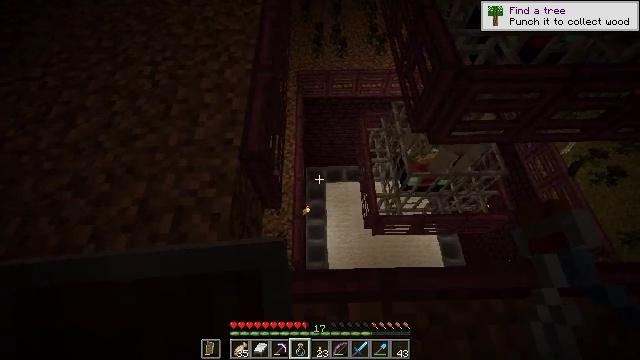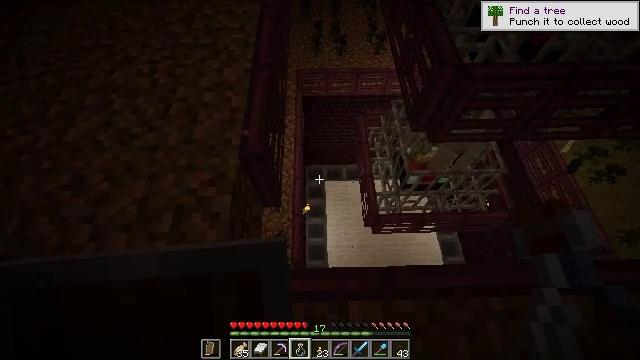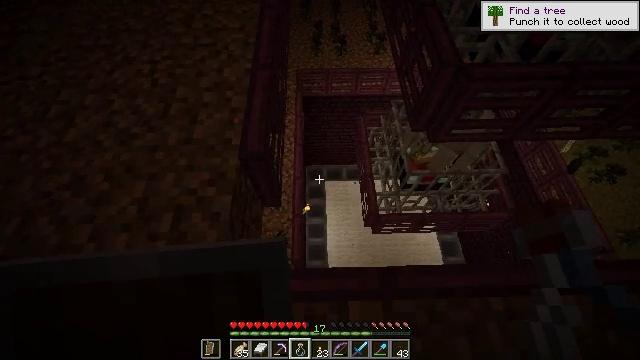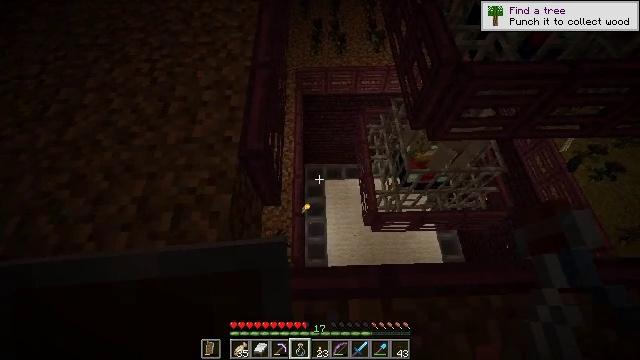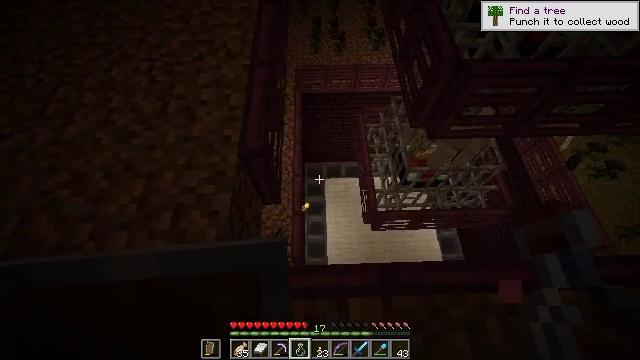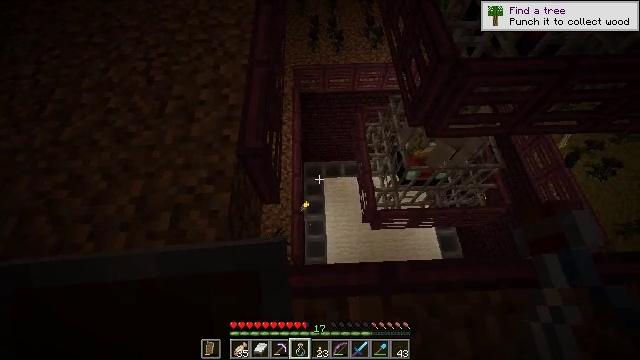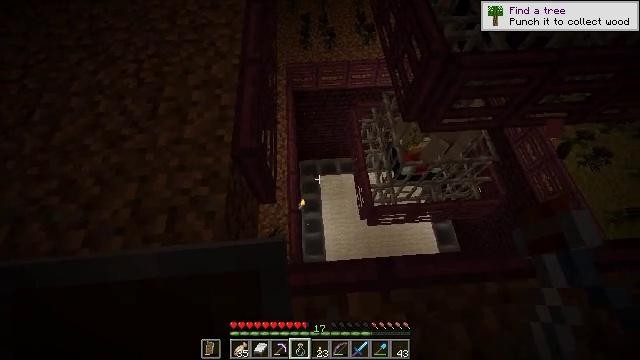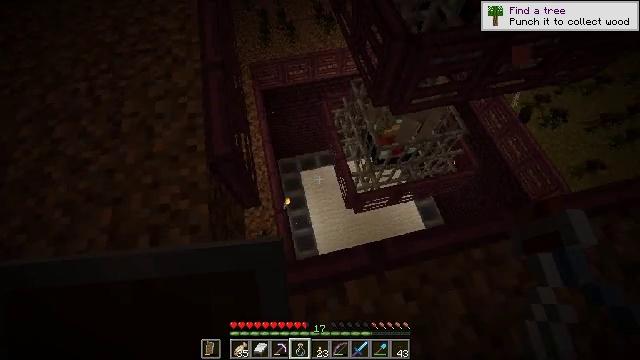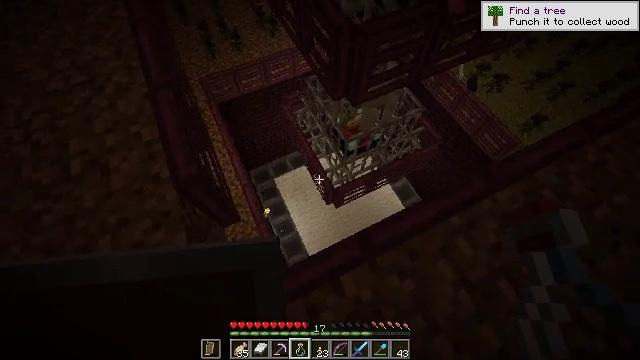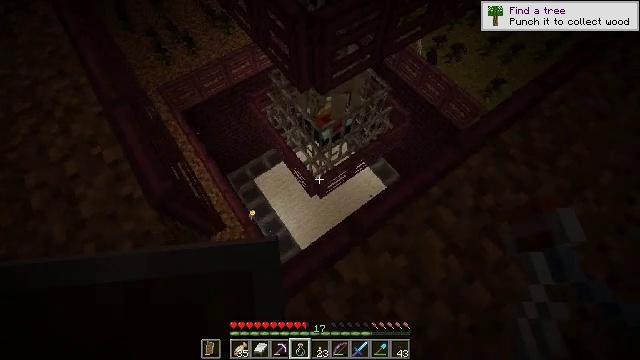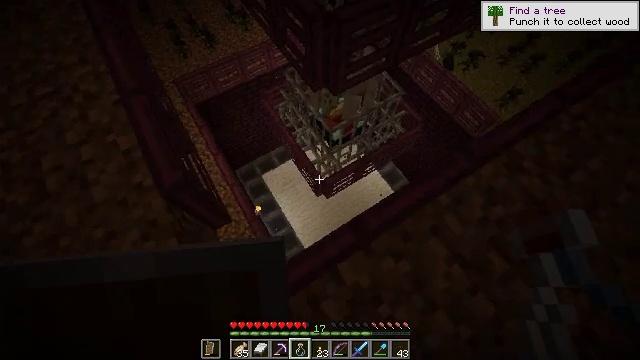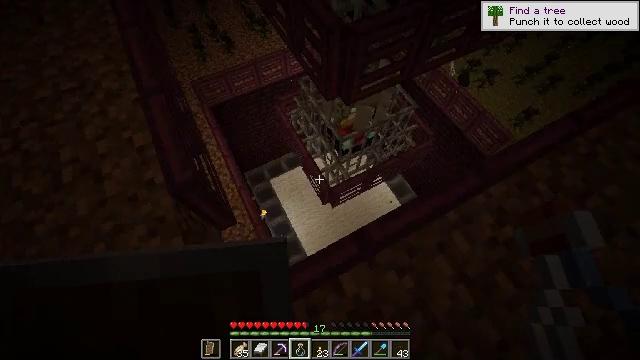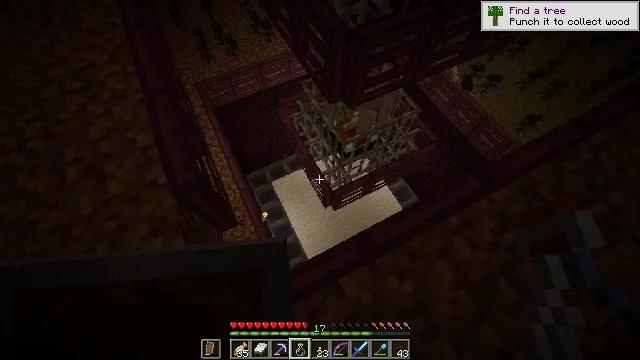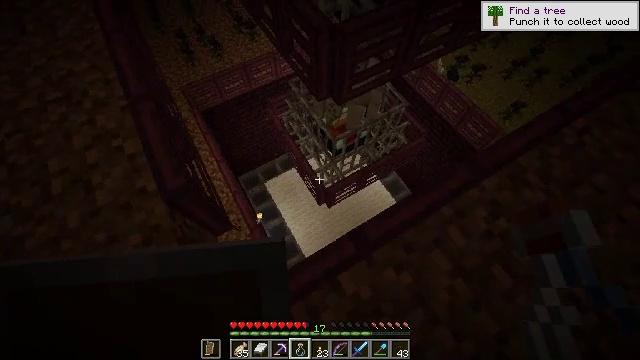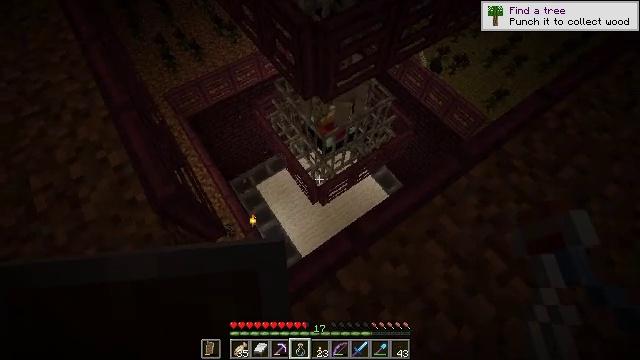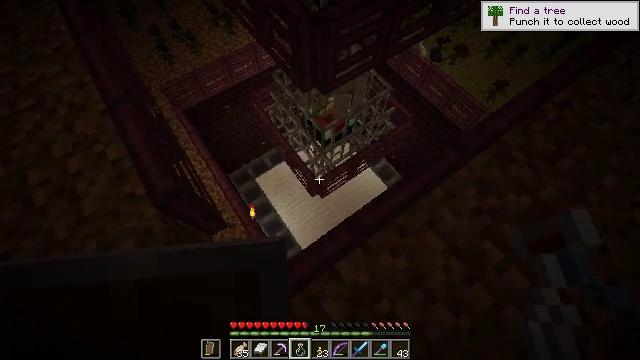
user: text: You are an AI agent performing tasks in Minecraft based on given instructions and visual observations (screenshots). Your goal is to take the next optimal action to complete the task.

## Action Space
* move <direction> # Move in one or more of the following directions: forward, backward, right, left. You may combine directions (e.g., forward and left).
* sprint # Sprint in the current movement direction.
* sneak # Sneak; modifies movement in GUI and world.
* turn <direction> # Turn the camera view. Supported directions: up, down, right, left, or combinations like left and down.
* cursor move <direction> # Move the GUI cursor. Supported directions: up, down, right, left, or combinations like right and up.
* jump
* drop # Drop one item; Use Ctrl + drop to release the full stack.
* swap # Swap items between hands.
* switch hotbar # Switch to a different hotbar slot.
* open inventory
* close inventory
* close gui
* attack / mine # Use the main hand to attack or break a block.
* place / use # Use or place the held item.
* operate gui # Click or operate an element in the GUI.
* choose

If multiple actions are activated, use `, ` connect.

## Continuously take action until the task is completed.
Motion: motion action
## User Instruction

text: Harvest nether bricks from a structure.
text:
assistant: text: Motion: no_op
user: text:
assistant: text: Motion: no_op
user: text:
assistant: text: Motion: no_op
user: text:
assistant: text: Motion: no_op
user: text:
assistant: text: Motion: no_op
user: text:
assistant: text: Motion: turn right
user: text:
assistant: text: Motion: turn right and down
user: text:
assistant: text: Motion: turn right
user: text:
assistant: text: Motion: turn right and down
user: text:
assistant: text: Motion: turn left
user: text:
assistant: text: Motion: turn left and up
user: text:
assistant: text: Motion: no_op
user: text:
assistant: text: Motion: turn right
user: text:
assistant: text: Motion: turn right
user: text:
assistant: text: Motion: turn down
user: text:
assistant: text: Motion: turn right
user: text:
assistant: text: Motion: turn up
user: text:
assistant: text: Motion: no_op
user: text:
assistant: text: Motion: no_op
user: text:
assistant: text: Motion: no_op
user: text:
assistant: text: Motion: no_op
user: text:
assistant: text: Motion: no_op
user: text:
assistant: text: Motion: no_op
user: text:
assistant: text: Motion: turn right
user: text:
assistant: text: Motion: no_op
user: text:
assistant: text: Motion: no_op
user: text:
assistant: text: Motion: move forward
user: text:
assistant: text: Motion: move forward
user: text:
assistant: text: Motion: move forward
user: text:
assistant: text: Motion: no_op